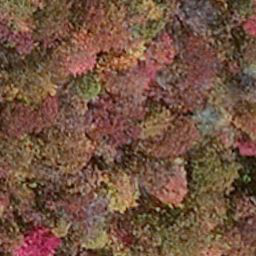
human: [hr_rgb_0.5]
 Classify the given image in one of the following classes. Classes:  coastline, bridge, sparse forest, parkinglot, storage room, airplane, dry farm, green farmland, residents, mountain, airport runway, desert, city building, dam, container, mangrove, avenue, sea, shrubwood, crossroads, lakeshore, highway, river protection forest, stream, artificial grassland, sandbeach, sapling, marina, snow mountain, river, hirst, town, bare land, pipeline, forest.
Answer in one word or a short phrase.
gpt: mangrove